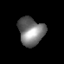
Tissue: lung
Cell type: T cells
Senescence score: 0.138
Nuclear area (px): 699
Mean DAPI intensity: 119.28